Question: I have many text file with persian text: "slm"
now I want to read the text file and write to the variable directly
i use from the inetc plugin sample this:
'''
Unicode true
Section
;test_Unicode_BE_BOM.txt:
inetc::get /NOCANCEL /TOSTACK /SILENT "http://update.nodmarket.com/Persian_Text_Files/test_Unicode_BE_BOM.txt" /END
Pop $R0
Pop $R1
MessageBox MB_OK "$R1"
;test_Utf8_BOM.txt
inetc::get /NOCANCEL /TOSTACK /SILENT "http://update.nodmarket.com/Persian_Text_Files/test_Utf8_BOM.txt" /END
Pop $R0
Pop $R1
MessageBox MB_OK "$R1"
;test_Unicode_LE_BOM.txt
inetc::get /NOCANCEL /TOSTACK /SILENT "http://update.nodmarket.com/Persian_Text_Files/test_Unicode_LE_BOM.txt" /END
Pop $R0
Pop $R1
MessageBox MB_OK "$R1"
SectionEnd
'''
but after show i see this text in messagebox:

inetc plugin and source page:
what is the problem?
why i see the broken persian text after read from inetc plugin?
when i use the code
'''
Unicode true
Section
MessageBox MB_OK|MB_RIGHT|MB_RTLREADING "slm"
SectionEnd
'''
i see "slm" in messagebox successful
but i think inetc plugin Ruins Persian words!
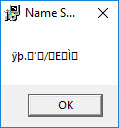
Answer: INetC does not really support Unicode conversion on the fly.
If you need full control you have to download the file to a temporary directory and then read it with NSIS file instructions.
'''
InitPluginsDir
inetc::get /NOCANCEL /SILENT "http://update.nodmarket.com/Persian_Text_Files/test_Unicode_LE_BOM.txt" "$PluginsDir est.txt" /END
Pop $0
${If} $0 == "OK"
FileOpen $1 "$PluginsDir est.txt" r
FileReadUTF16LE $1 $2
FileClose $1
MessageBox mb_ok $2
${EndIf}
'''
I uploaded a new version of INetC to the wiki for you with limited UTF-8 and UTF-16LE support (BOM required).
'''
inetc::get /NOCANCEL /TOSTACKCONV /SILENT "http://update.nodmarket.com/Persian_Text_Files/test_Utf8_BOM.txt" /END ; v1.0.5.3+ required for /TOSTACKCONV to support BOM detection.
Pop $R0
Pop $R1
MessageBox MB_OK "$R0:$R1"
'''
Putting Unicode text in a .nsi file works because the NSIS compiler supports Unicode but text returned by a plug-in has its text handling inside the plug-in and it might not support Unicode.